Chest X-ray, AP view. Patient: 31 years old, sex M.
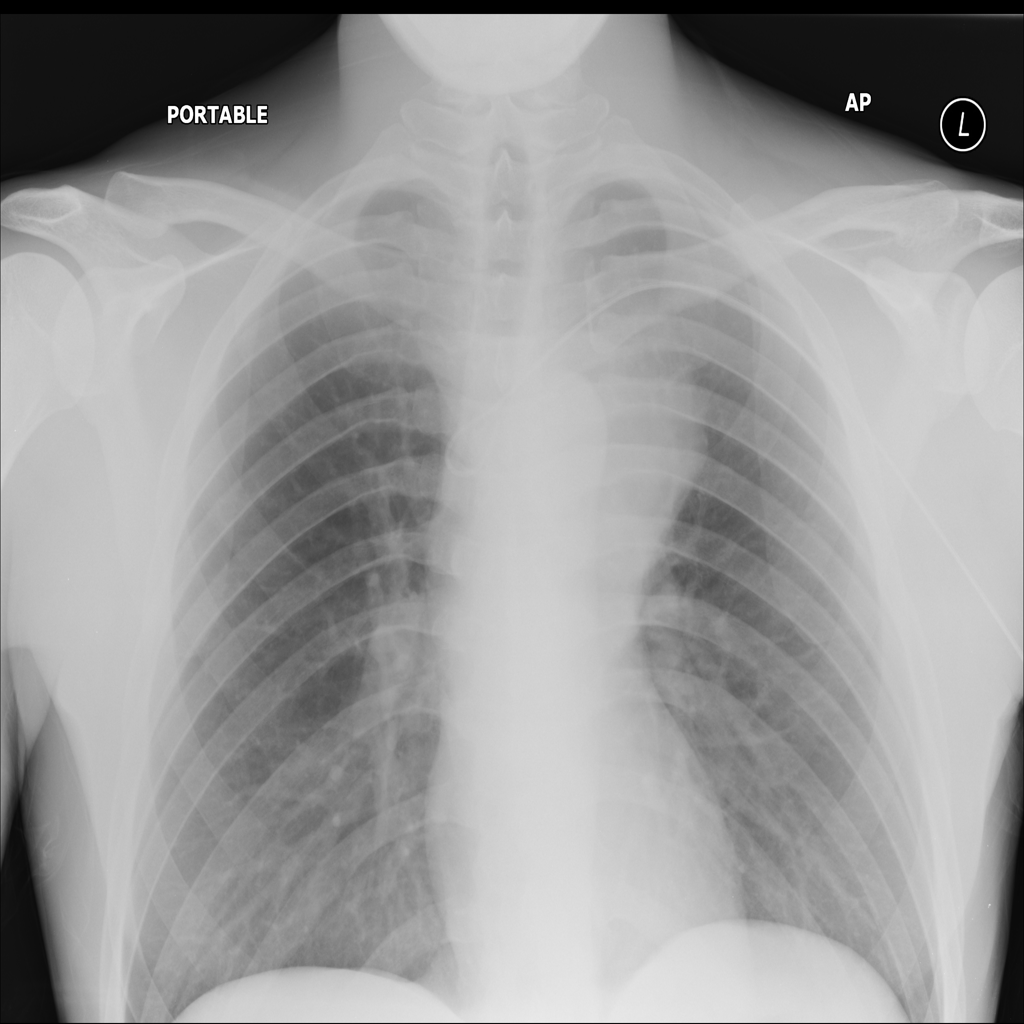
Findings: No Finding